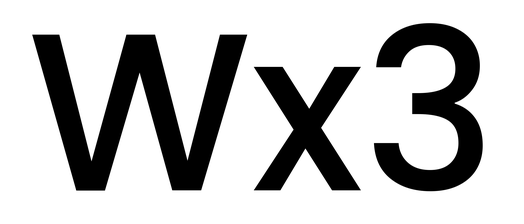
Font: Poppins-Medium